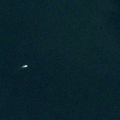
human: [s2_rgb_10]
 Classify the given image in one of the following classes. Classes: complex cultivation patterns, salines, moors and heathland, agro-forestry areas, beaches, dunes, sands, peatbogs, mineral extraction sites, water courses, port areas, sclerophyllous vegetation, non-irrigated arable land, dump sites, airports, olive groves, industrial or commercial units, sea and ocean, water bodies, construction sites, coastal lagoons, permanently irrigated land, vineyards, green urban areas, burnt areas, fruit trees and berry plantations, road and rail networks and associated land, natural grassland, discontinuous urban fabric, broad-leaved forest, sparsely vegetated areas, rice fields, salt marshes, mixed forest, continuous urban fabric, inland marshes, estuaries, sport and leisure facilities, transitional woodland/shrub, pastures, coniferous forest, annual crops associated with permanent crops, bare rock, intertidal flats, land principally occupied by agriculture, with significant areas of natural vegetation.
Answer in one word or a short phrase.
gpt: sea and ocean